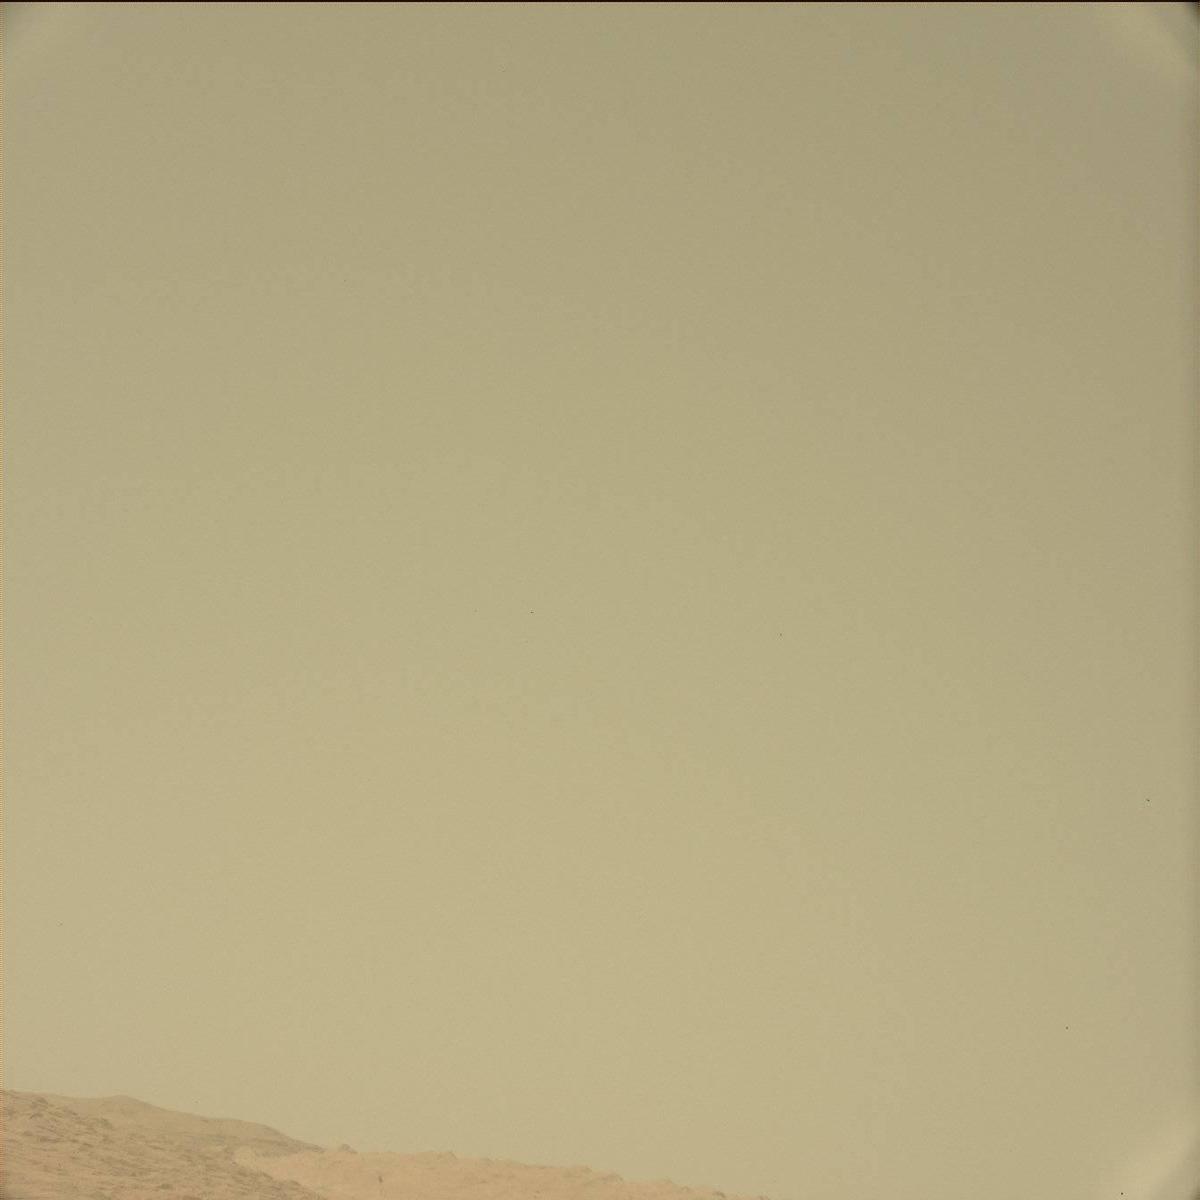
Terrain classes present: Ridge, Sky